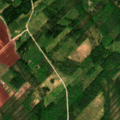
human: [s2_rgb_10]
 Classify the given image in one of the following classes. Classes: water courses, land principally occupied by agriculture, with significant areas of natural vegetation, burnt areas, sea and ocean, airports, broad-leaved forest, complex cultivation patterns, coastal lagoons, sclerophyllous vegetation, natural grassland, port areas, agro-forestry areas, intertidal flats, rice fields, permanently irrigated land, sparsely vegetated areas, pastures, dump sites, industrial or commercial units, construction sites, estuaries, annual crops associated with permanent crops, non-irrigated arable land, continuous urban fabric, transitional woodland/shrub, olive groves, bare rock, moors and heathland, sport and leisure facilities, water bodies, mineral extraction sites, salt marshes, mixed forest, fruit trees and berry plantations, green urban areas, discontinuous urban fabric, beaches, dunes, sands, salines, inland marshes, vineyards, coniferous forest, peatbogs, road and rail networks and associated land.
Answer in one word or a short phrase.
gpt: coniferous forest, mixed forest, transitional woodland/shrub, peatbogs